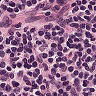
Metastatic tissue present: no